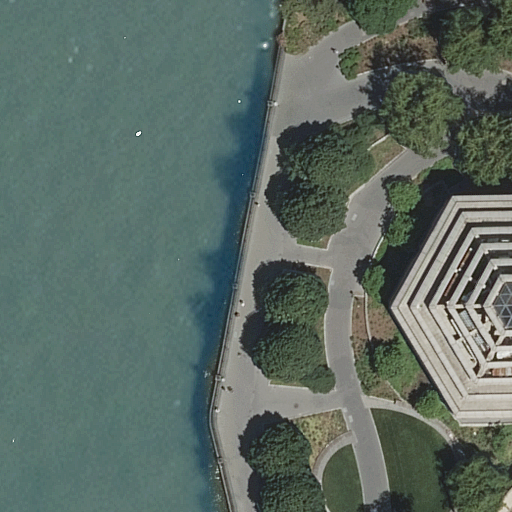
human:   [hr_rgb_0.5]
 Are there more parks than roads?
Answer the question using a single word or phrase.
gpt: no

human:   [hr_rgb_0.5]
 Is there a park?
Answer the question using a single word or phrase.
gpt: yes

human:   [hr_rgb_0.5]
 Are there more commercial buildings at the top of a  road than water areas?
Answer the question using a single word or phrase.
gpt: no

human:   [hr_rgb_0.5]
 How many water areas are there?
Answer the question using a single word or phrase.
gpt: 1

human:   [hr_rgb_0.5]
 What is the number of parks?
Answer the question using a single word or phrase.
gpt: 2

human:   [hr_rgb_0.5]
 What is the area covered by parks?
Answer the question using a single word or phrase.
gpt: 7406m2

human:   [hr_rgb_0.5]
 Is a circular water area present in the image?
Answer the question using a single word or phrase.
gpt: no

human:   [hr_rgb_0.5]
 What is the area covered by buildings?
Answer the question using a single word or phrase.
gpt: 2103m2

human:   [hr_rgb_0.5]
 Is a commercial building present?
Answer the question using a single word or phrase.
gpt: no

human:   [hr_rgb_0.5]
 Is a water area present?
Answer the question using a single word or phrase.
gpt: yes

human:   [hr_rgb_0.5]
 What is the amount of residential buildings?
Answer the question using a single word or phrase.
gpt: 2

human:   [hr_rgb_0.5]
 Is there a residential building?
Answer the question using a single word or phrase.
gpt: yes

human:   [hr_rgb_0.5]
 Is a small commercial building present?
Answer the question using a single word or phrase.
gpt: no

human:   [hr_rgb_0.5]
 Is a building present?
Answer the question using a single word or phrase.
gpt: yes

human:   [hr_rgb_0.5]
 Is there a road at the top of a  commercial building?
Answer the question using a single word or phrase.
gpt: no

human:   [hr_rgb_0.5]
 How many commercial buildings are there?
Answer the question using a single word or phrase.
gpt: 0

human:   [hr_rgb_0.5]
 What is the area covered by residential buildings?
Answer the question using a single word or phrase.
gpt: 2103m2

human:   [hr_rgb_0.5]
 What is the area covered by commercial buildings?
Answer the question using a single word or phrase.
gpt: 0m2

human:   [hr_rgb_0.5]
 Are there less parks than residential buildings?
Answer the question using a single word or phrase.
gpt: no

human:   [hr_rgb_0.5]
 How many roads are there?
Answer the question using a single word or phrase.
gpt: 2

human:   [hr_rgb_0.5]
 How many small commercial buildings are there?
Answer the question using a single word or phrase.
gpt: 0

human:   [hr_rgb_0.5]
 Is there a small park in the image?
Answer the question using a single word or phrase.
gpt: no

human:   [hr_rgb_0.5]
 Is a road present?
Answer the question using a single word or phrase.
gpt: yes

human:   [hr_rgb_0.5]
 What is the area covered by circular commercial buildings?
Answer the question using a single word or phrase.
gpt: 0m2

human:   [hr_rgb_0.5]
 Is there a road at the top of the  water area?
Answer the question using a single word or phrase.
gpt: no

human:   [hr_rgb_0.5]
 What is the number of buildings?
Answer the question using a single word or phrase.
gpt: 2

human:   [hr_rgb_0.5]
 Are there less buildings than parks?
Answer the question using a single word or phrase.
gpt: no

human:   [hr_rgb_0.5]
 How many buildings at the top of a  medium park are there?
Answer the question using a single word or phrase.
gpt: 0

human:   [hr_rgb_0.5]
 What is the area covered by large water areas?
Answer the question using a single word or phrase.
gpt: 5009m2

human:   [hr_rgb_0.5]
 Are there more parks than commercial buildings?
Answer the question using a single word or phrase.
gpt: yes

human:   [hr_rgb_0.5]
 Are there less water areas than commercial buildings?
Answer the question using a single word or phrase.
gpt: no

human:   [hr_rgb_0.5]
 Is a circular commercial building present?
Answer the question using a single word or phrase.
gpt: no

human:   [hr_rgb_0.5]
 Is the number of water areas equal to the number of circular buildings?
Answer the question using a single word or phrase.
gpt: no

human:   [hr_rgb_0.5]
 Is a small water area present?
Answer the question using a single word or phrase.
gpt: no

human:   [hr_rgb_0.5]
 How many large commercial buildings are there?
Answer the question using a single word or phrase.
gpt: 0

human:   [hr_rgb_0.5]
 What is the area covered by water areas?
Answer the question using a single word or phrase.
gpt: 5009m2

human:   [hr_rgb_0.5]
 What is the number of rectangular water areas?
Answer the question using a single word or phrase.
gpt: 0

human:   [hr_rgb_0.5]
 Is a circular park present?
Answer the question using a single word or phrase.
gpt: no

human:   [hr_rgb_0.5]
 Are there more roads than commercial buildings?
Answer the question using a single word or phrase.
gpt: yes

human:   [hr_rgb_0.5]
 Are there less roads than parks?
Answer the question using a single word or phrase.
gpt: no

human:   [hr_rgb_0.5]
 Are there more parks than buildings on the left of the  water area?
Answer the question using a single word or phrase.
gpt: yes

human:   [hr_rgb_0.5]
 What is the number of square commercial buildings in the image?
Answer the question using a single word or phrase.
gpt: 0

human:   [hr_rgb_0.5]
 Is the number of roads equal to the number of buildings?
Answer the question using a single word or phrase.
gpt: yes

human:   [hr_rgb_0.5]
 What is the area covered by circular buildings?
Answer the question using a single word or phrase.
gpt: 0m2

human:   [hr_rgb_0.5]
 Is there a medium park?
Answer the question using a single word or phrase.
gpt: no

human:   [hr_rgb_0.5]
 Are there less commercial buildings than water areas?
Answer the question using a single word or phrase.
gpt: yes

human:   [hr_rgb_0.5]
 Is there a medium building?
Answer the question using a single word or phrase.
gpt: no

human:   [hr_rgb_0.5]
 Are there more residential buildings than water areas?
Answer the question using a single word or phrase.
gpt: yes

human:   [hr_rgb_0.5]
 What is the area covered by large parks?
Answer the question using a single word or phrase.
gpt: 7406m2

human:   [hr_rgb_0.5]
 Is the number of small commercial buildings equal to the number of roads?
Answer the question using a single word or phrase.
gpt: no

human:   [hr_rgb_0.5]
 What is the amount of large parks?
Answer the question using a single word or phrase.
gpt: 2

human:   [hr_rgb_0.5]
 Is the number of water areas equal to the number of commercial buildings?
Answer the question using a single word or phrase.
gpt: no

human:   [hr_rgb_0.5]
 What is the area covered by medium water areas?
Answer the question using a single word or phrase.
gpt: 0m2

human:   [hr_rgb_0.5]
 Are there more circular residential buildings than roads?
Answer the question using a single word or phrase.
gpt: no

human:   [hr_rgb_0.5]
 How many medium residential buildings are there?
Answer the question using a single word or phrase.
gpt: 0

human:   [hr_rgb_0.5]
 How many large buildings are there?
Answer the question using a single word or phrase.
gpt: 2

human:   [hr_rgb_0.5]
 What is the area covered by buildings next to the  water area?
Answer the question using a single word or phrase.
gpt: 2103m2

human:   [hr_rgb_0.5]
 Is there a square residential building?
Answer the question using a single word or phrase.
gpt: no

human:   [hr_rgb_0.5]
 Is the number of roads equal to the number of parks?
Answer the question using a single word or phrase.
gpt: yes

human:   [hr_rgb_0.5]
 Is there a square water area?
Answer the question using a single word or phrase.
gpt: no

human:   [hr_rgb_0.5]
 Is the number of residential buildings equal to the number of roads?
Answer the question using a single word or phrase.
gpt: yes

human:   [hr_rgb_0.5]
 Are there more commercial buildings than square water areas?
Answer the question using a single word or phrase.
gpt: no

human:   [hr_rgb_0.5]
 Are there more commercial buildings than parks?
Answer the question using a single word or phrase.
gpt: no

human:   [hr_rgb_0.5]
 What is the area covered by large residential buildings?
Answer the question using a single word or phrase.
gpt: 2103m2